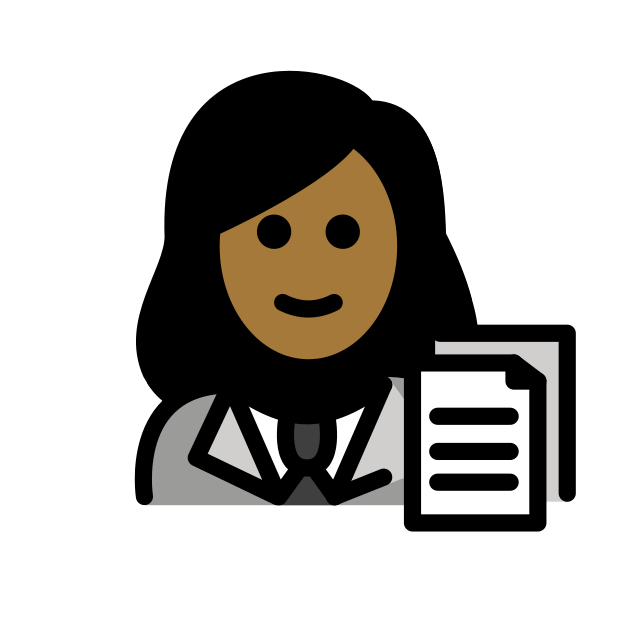
woman office worker: medium-dark skin tone